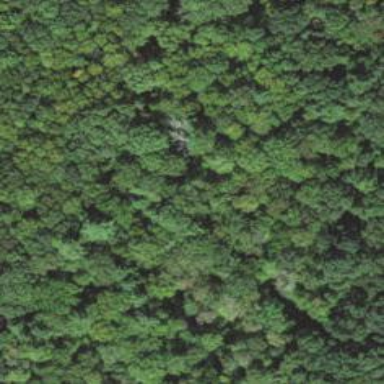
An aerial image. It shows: Mixed woodland area with various types of leaves.